Question: I'm trying to do exactly what the poster in <URL> in that array where a key's value matches my query. I want my query's result to simply be an array of objects, where there is a key in each object that matches my query. For example, in the case of the linked question, I would want to return an array of objects where '"class":"s2"'. I would want returned:
'''
"FilterMetric" : [
{
"min" : "0.00",
"max" : "16.83",
"avg" : "0.00",
"class" : "s2"
},
{
"min" : "0.00",
"max" : "16.83",
"avg" : "0.00",
"class" : "s2"
}
]
'''
I tried all the queries in the answer. The first two queries bring back an empty array in robomongo. In the shell, the command does nothing and return me to the next line. Here's a screenshot of robomongo:

On the third query in the answer, I get an 'unexpected token' for the line where '"input"' is.
I'm using MongoDB version 3.0.2. It appears as if the OP was successful with the answer, so I'm wondering if there is a version issue, or if I'm approaching this the wrong way.
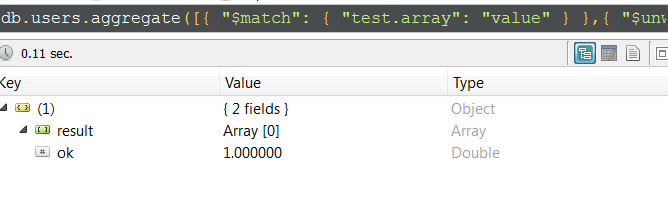
Answer: The only problem with the answers in that question seems to be that they're using the wrong casing for 'FilterMetric'. For example, this works:
'''
db.sample.aggregate([
{ "$match": { "FilterMetric.class": "s2" } },
{ "$unwind": "$FilterMetric" },
{ "$match": { "FilterMetric.class": "s2" } },
{ "$group": {
"_id": "$_id",
"FilterMetric": { "$push": "$FilterMetric" }
}}
])
'''